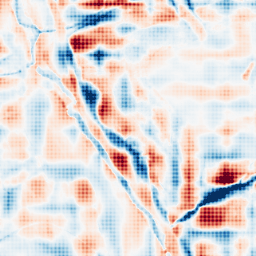
Category: wavelet
Decomposition family: wavelet_reverse_biorthogonal
Decomposition parameters: wavelet: rbio4.4
level: 5
Upsampling method: sinc_hamming
Upsampling parameters: scale: 8
kernel_size: 8
Upsampling scale: 8